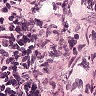
Metastatic tissue present: no